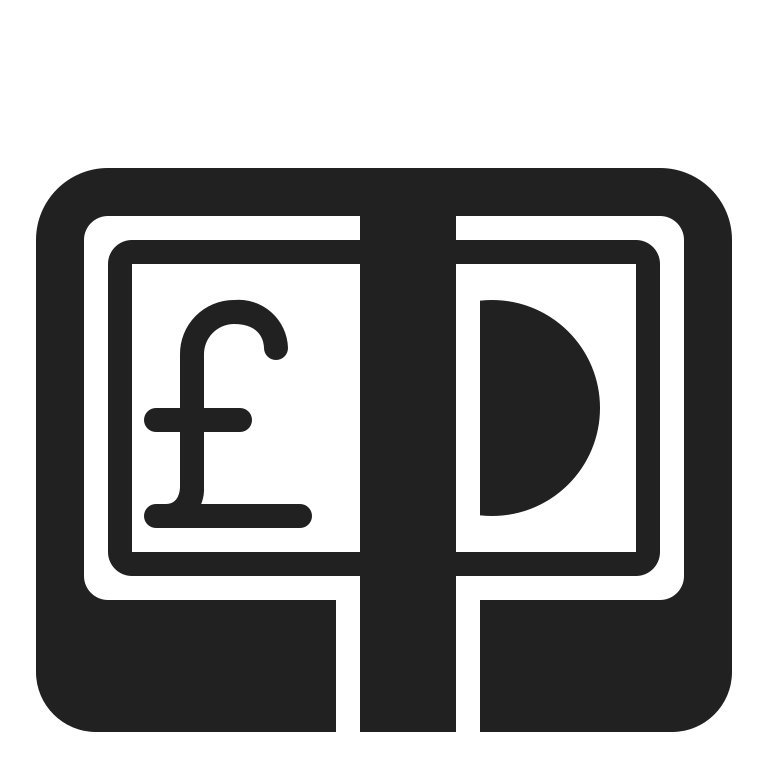
pound banknote high contrast